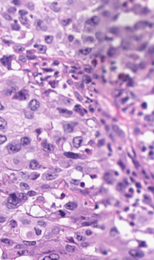
Tumor epithelial tissue: yes
Tumor-associated stroma tissue: no
Normal tissue: no